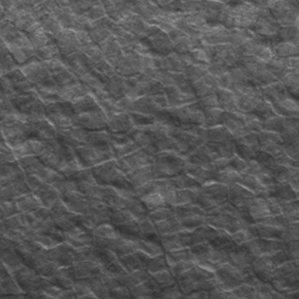
Label: frost